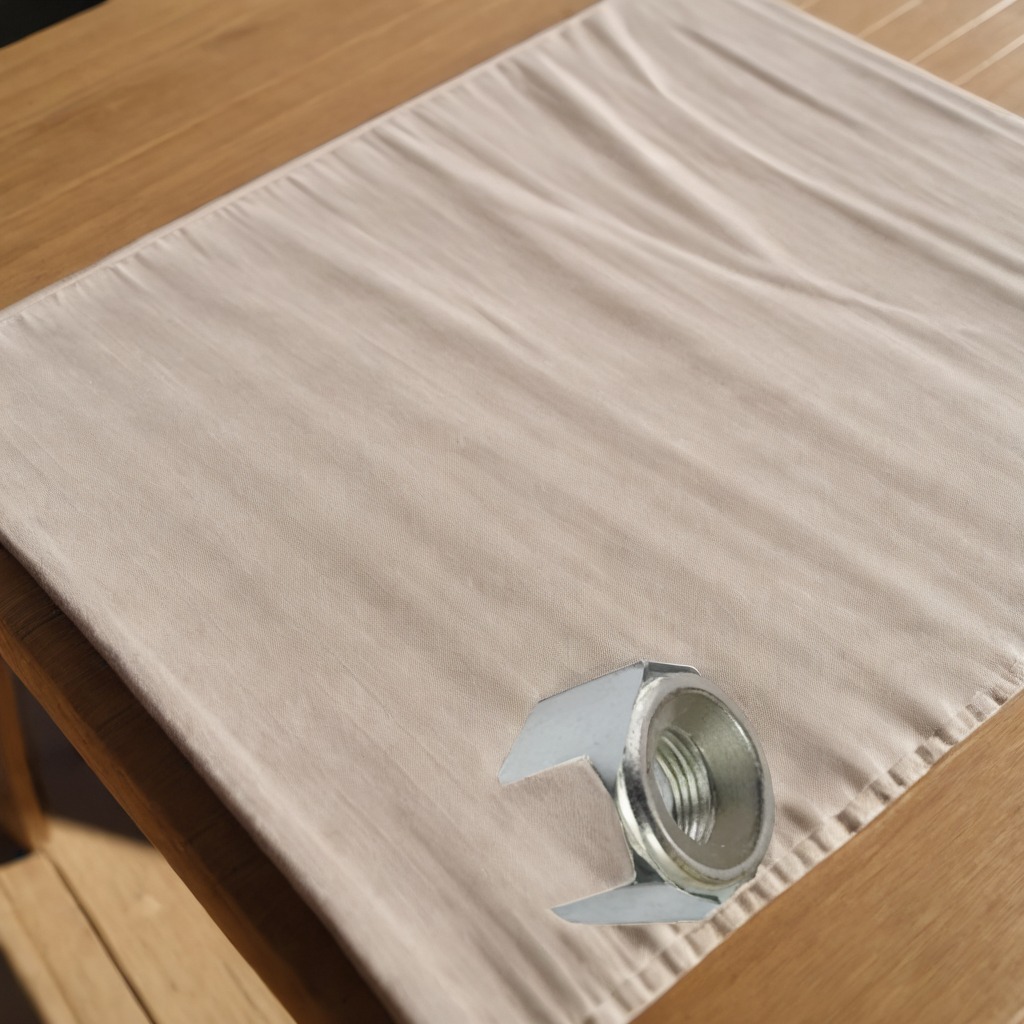
A metal nut lies on a wooden table in an outdoor workshop during daytime bright natural light soft shadows worn but beneath the cloth